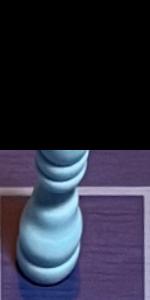
Label: Bishop_White